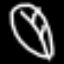
Label: leaf